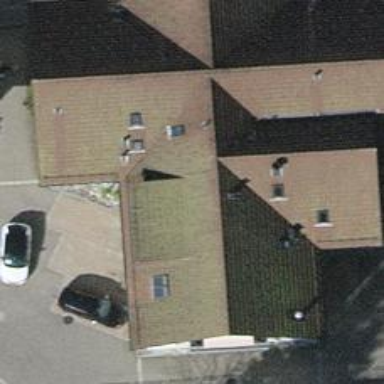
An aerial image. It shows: Pharmacy house with tile roof.